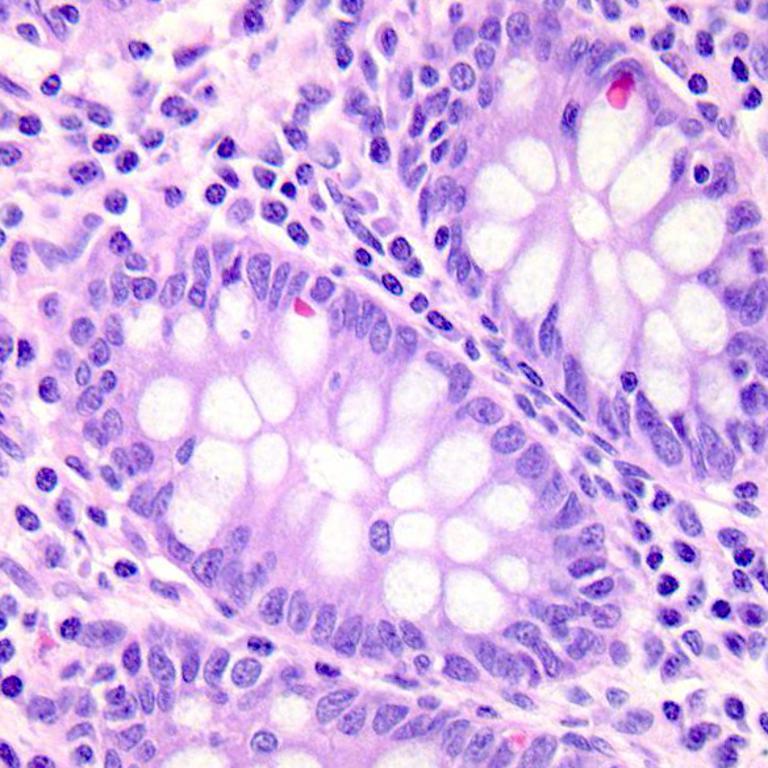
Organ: colon
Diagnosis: benign